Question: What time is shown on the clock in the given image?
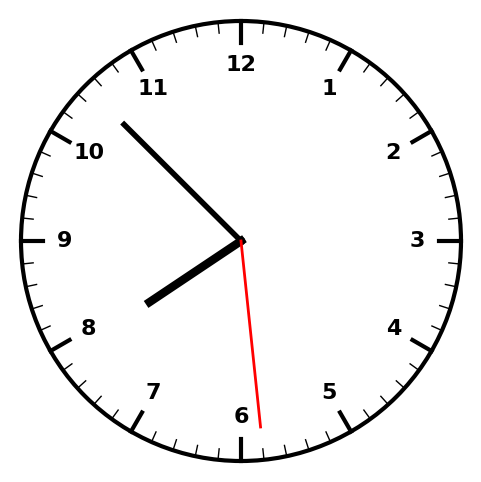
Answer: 07:52:29